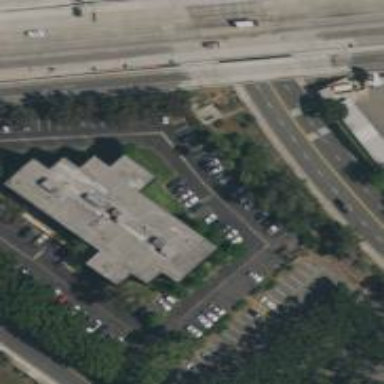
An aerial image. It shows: Commercial building.